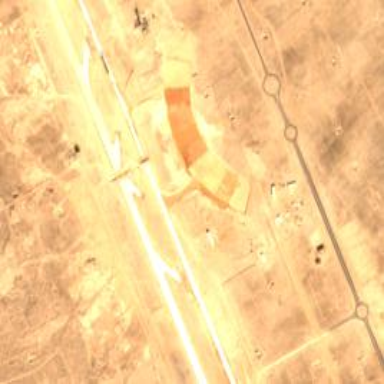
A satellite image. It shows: Asphalt runway at the airport.